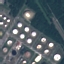
Land use / land cover: Industrial